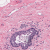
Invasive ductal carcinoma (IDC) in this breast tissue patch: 0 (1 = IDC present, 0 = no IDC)